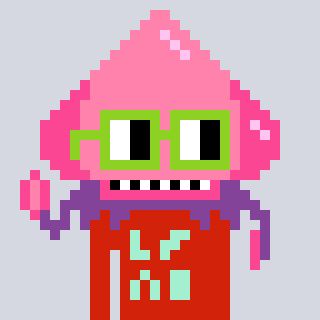
a pixel art character with square light green glasses, a squid-shaped head and a red-colored body on a cool background